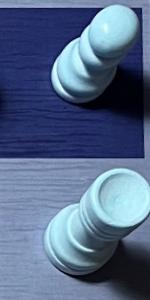
Label: Rook_White